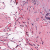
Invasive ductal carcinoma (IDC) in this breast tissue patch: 1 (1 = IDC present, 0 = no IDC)